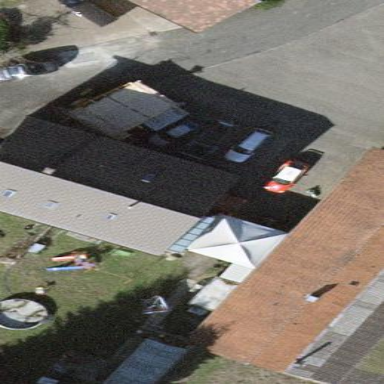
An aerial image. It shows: Terrace building.